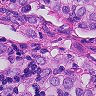
Metastatic tissue present: yes